Interaction volume radius: 10 \u00c5
Interaction volume height: 15 \u00c5
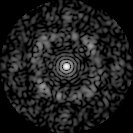
Disorder parameter: 0.7181